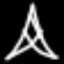
Label: The Eiffel Tower